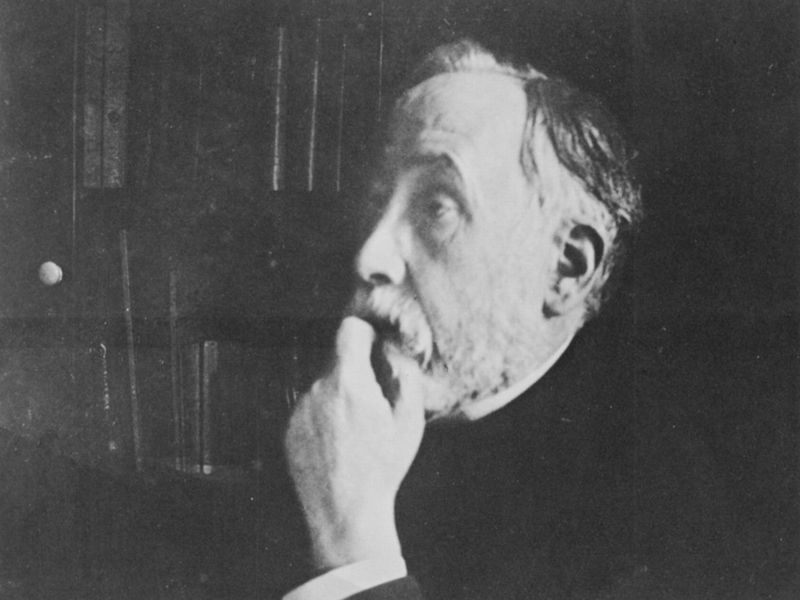
Titel: Degas in seiner Bibliothek (linkes Profil)
Künstler: Antoine Degas
Standort: Paris
Institution: Archive der Nationalen Bibliothek
Schlagwörter: hand, mann, schatten, weiß, bar, finger, frisur, geste, glas, grau, haar, licht, mund, nase, ohr, profil, schwarz, stirn, blick, alt, anzug, bart, hemd, regal, schnurrbart, augen, blass, falten, gesicht, kragen, sehen, vollbart, ärmel, bild, portrait, porträt, haare, augenbrauen, knopf, lippe, lippen, scheitel, traurig, seitlich, bücher, schrank, schnäuzer, schnauz, nachdenklich, denkerpose, nachdenken, schnauzbart, schnauzer, unscharf, foto, fotografie, photographie, griff, alter, buch, denken, scheibe, schwarz-weiß, künstler, selbstbildnis, denker, stirnfalten, manschette, manschetten, nitzsche, photo, knauf, bücherregal, türknopf, abwesend, buchrücken, halbprofil, halbporträt, versonnen, bibliothek, gelehrter, bücherschrank, bücherwand, frage, augenblick, bände, sinnen, phot, starren, menschette, nitsche, sigmund freud, nachdenklicher, regla, rhodin, wissenschftler, introspektion, zögernd